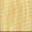
Piece: xx